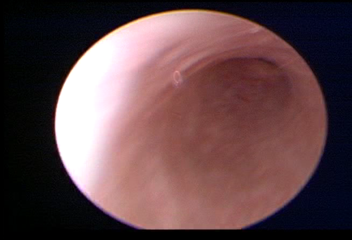
Modality: WLC
Class: Normal mucosa
Bladder cancer association: No